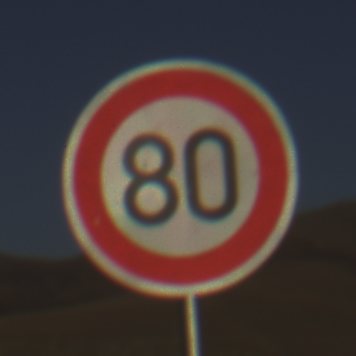
Verkehrszeichen: Geschwindigkeit80
Umgebung: Outdoor, Nature
Tageszeit: SunriseSunset
Wetter: Clear
Licht: Natural
Jahreszeit: NotSpecified
Kontrast: HighContrast